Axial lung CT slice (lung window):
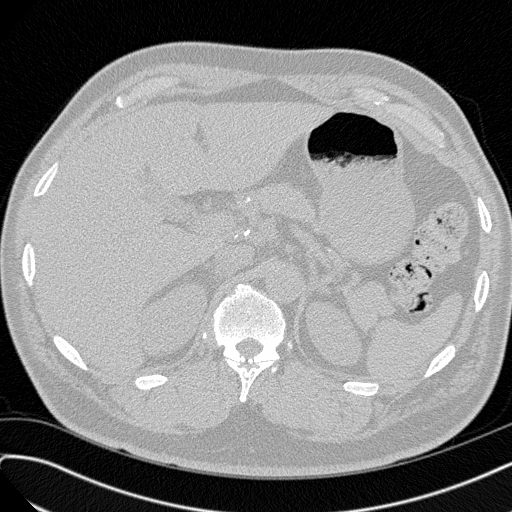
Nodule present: no